Aerial crown-view tile of a tropical tree (Barro Colorado Island, Panama), acquired 20250616:
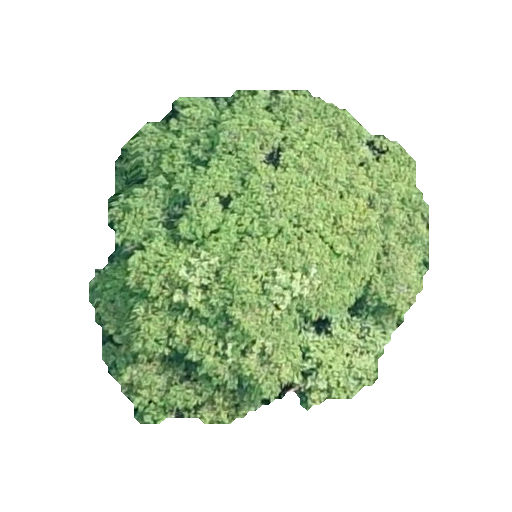
Species: Pouteria reticulata
GBIF accepted scientific name: Pouteria reticulata
Crown area: 128.407 m²